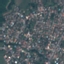
Land use / land cover: Residential